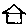
Label: house